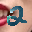
Label: 2